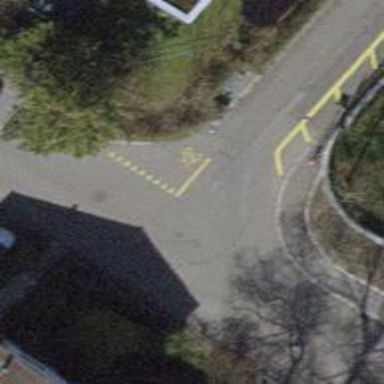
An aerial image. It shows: Asphalt residential road with opposite cycleway.